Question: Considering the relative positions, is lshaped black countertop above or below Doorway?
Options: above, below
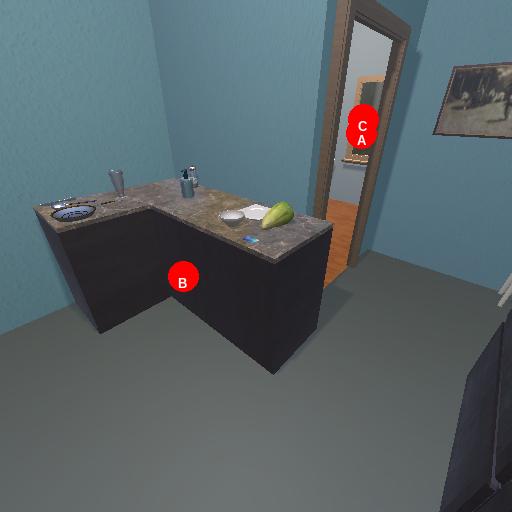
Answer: above